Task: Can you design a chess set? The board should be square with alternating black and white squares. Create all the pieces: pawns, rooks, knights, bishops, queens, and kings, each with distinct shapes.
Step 1262:
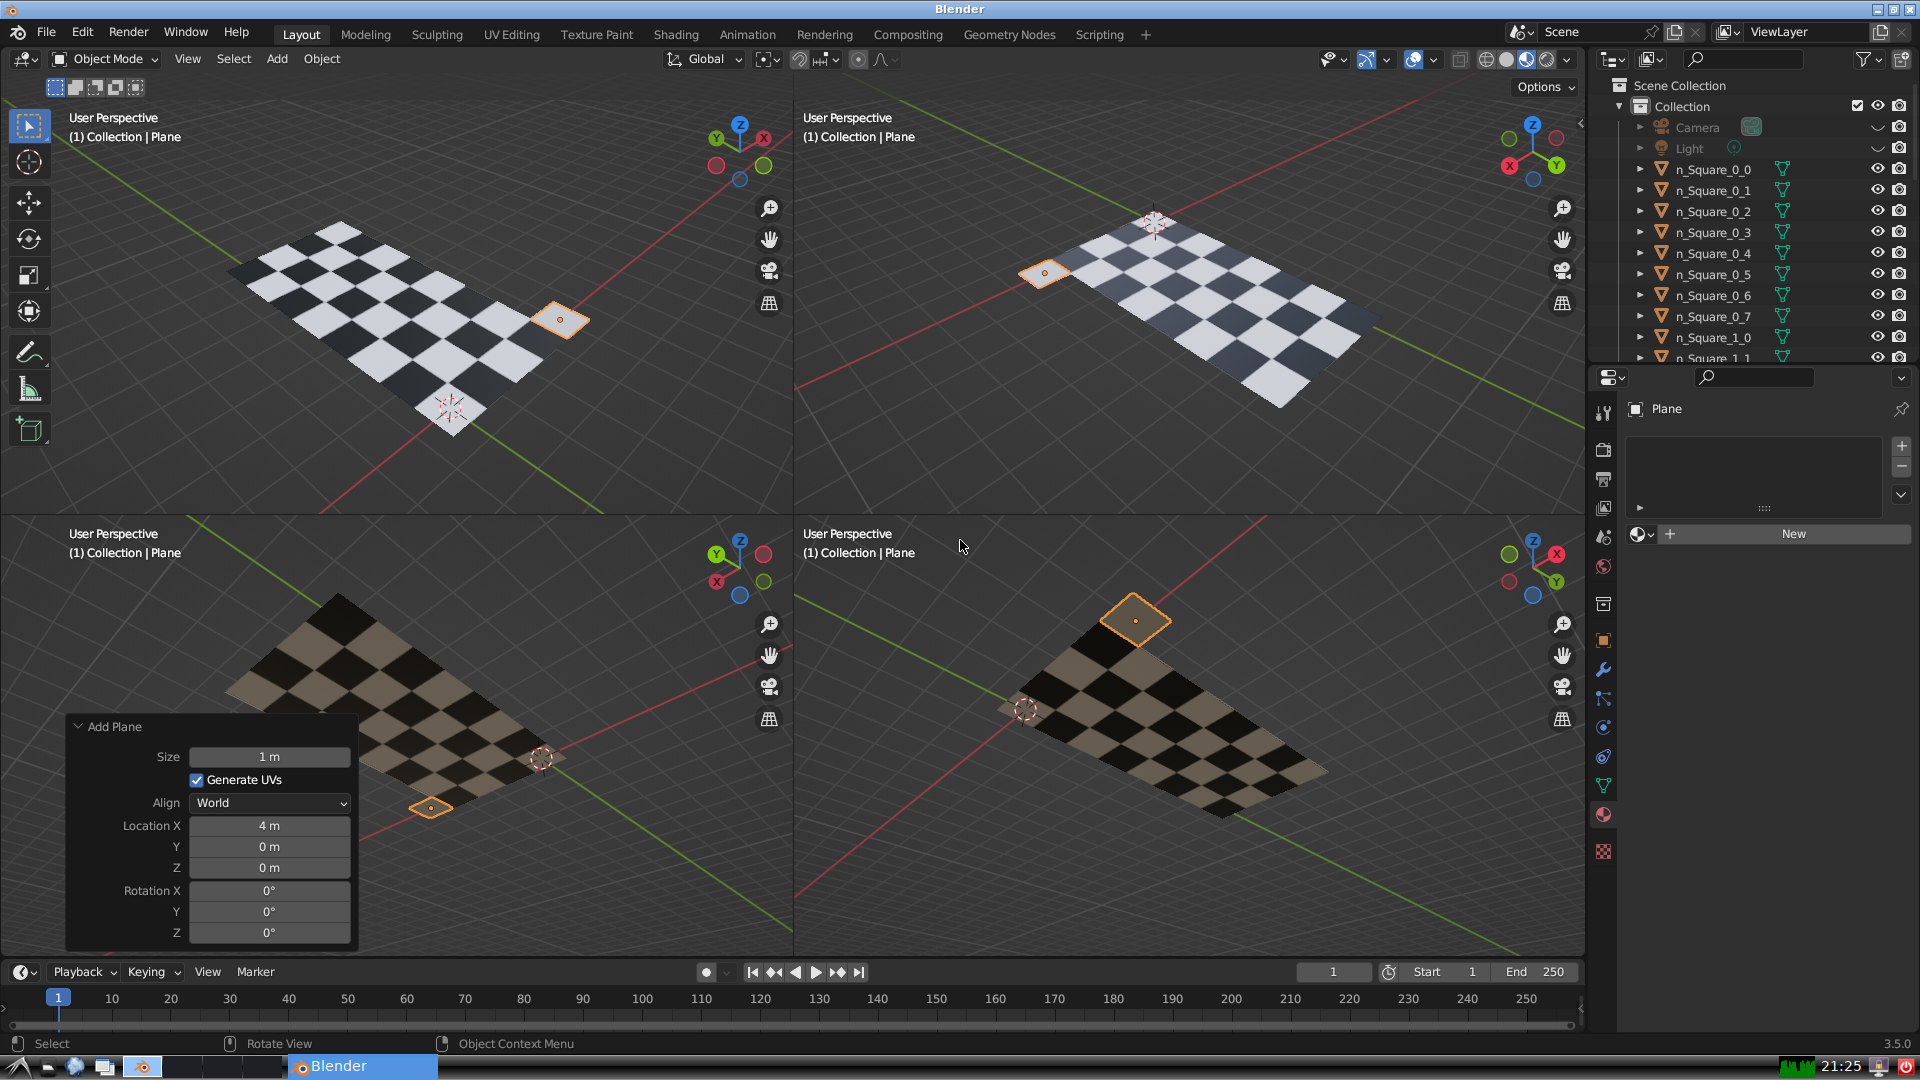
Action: {"mouse_move": [1608, 631]}